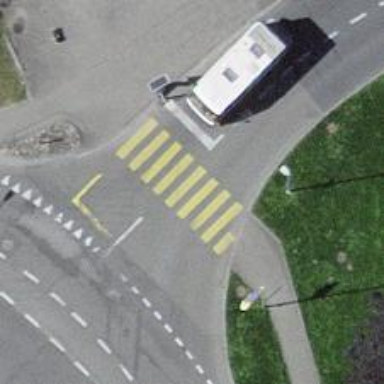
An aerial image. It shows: Crossing with traffic signals.